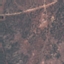
Land use / land cover: PermanentCrop